【题型】选择题　【知识点】平面几何　【难度】easy
下列图形中，既是轴对称图形又是中心对称图形的是（ ）

A.

B.

C.

D.
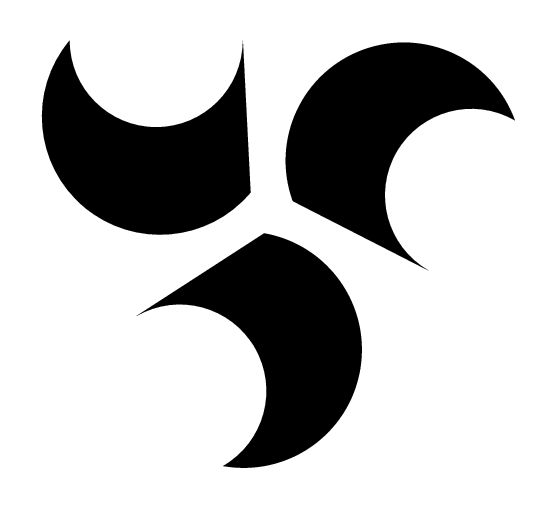
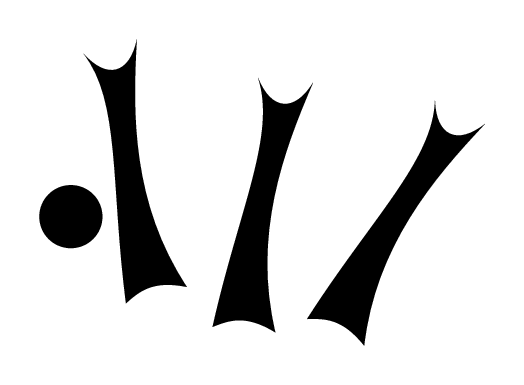
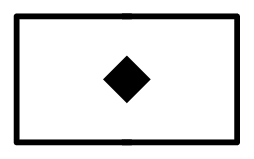
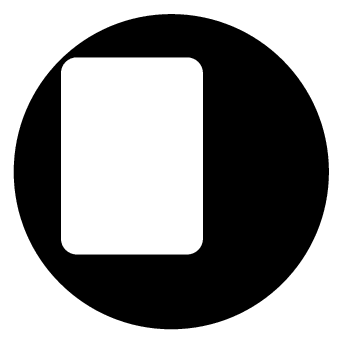
【解答】
\vspace{0.5em}
\textbf{【答案】} C

\vspace{0.5em}
\textbf{【分析】}
本题考查了轴对称图形的定义、中心对称图形的定义：平面内，一个图形沿一条直线折叠，直线两旁的部分能够完全重合的图形，就叫做轴对称图形；在平面内，把一个图形绕着某个点旋转 $180^\circ$，如果旋转后的图形能与原来的图形重合，那么这个图形叫做中心对称图形。据此进行逐项分析，即可作答。

\vspace{0.5em}
\textbf{【详解】}
解：A 选项：既不是中心对称图形，也不是轴对称图形，故 A 选项不合题意；

B 选项：既不是中心对称图形，也不是轴对称图形，故 B 选项不合题意；

C 选项：既是中心对称图形，也是轴对称图形，故 C 选项符合题意；

D 选项：不是中心对称图形，是轴对称图形，故 D 选项不合题意。

故选：C。